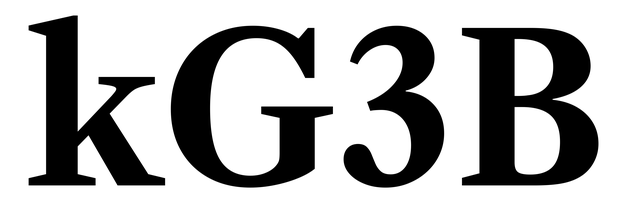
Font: LibreCaslonText_Bold